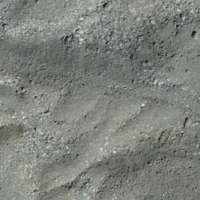
EUNIS habitat code: 48
Species observed at this site:
Lagopus muta
Marmota marmota
Falco tinnunculus
Aquila chrysaetos
Corvus corax
Anthus spinoletta